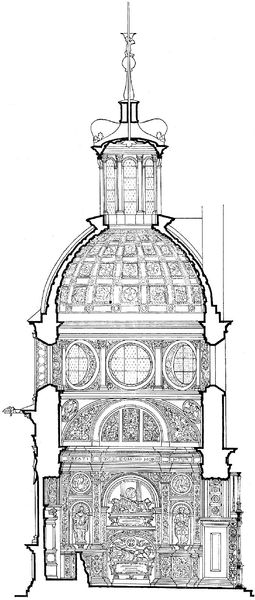
Titel: Sigismund-Kapelle der Kathedrale auf dem Wawel
Künstler: Bartolomeo Berrecci
Standort: Krakau (Kraków), Kathedrale auf dem Wawel (EU - PL)
Schlagwörter: weiß, fenster, laterne, schmuck, schwarz, skizze, zeichnung, ornament, architektur, spitze, kirche, rund, turm, turmspitze, ansicht, fassade, mauer, grafik, graphik, figuren, rundbogen, kuppel, detail, seitenansicht, stuck, hoch, höhe, rundfenster, dom, linie, schnitt, schwarzweiss, altar, sims, plan, kassetten, kassettendecke, querschnitt, sakralbau, nischen, architekturzeichnung, zeichung, schitt, längsschnitt, aufschnitt, kirhe, einzelheiten, h, detaills, #rundfenster